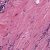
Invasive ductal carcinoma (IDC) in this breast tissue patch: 1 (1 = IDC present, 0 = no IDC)